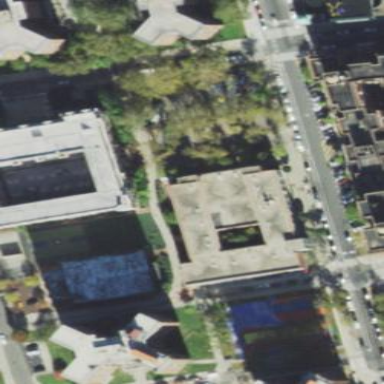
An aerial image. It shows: Building with flat roof.